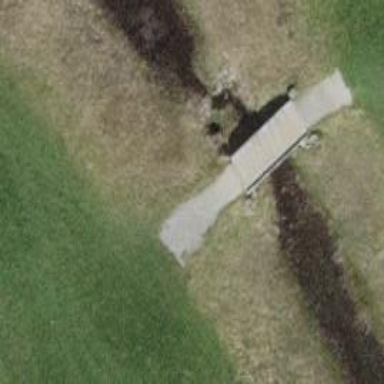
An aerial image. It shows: Footway bridge.